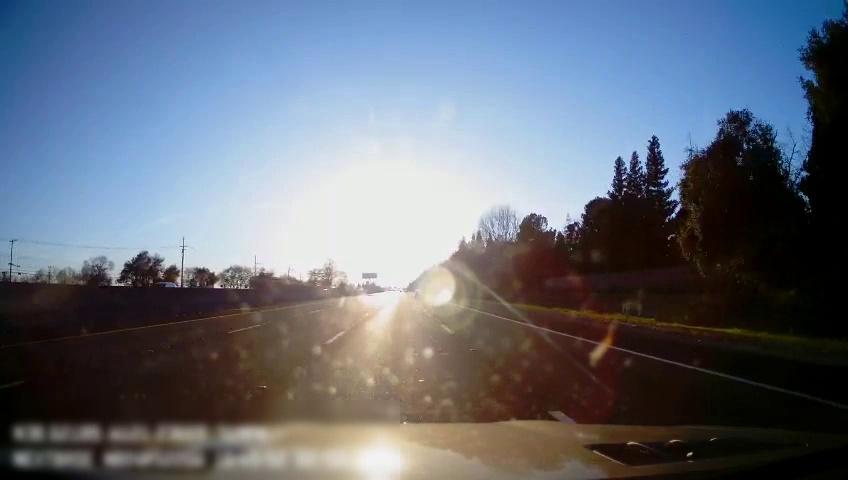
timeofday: Day
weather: Sunny
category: Drivable Space
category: Vehicles | Car
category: Vehicles | SUV
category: Lanes | Alternate Lane
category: Lanes | Alternate Lane
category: Lanes | Current Lane
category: Lanes | Current Lane
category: Lanes | Alternate Lane